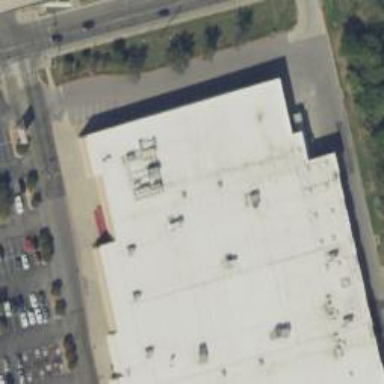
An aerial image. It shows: Department store building.